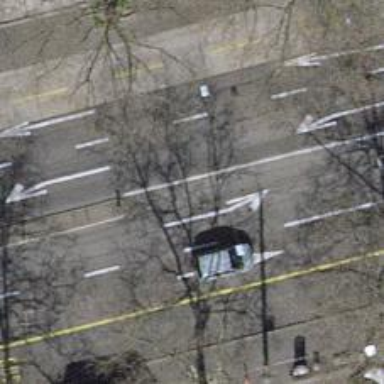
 and cycleway that is shared with buses."